Brain MRI, t1w sequence, axial 2D slice.
Patient: age 44, sex M, weight 78 kg, height 1.76 m
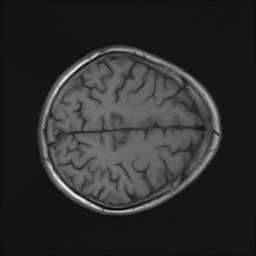